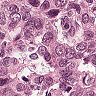
Metastatic tissue present: yes